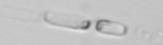
Label: Skeletonema